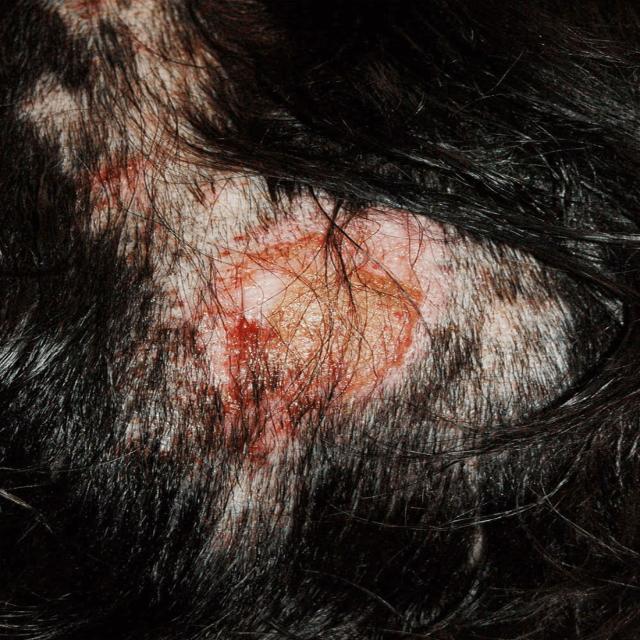
Canine dermatitis — inflammation of the skin presenting with erythema, pruritus, papules, and excoriation. May be allergic, contact, or atopic in origin.